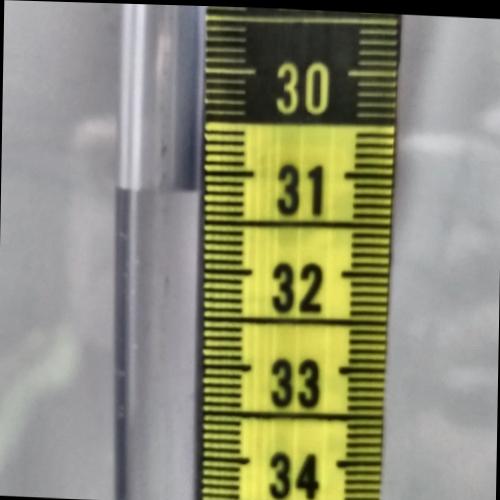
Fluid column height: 31.2 cm